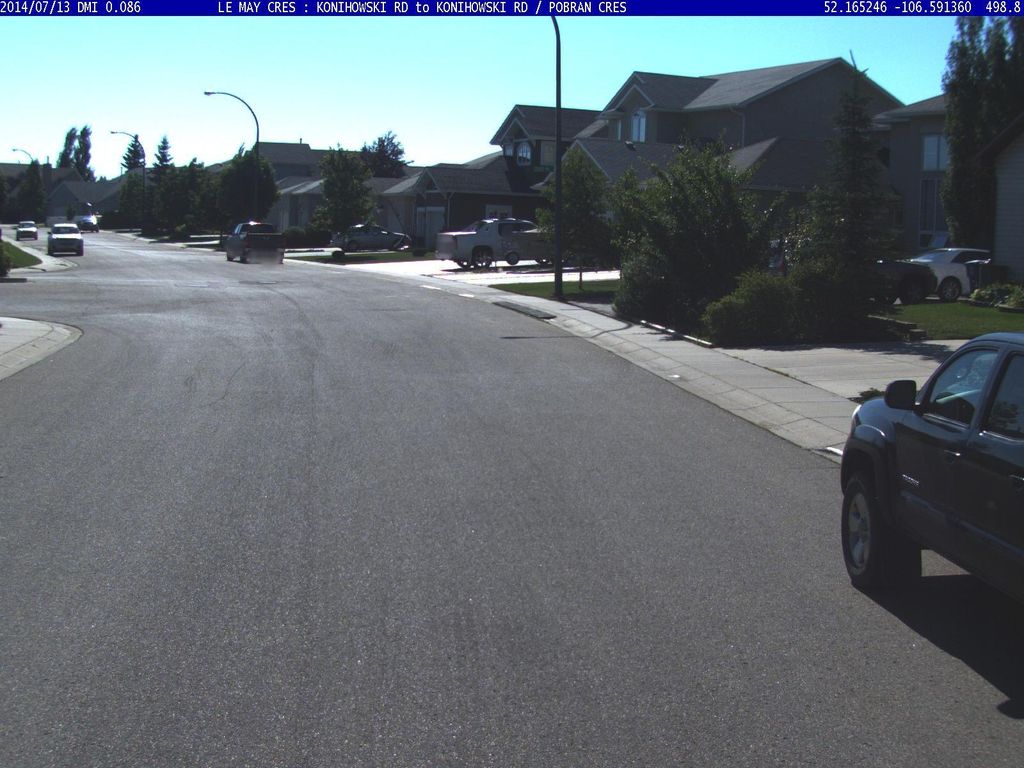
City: saskatoon